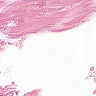
Metastatic tissue present: no